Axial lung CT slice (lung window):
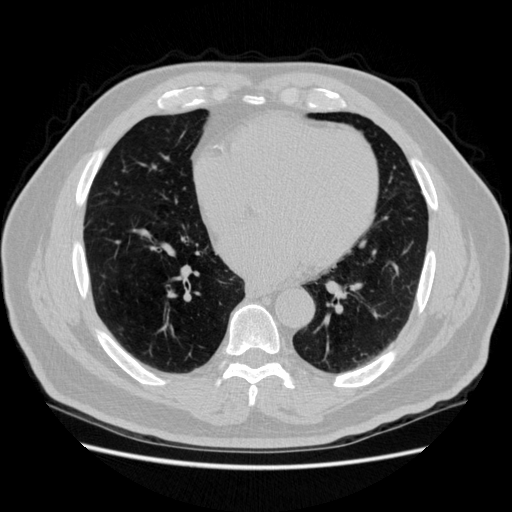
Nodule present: no